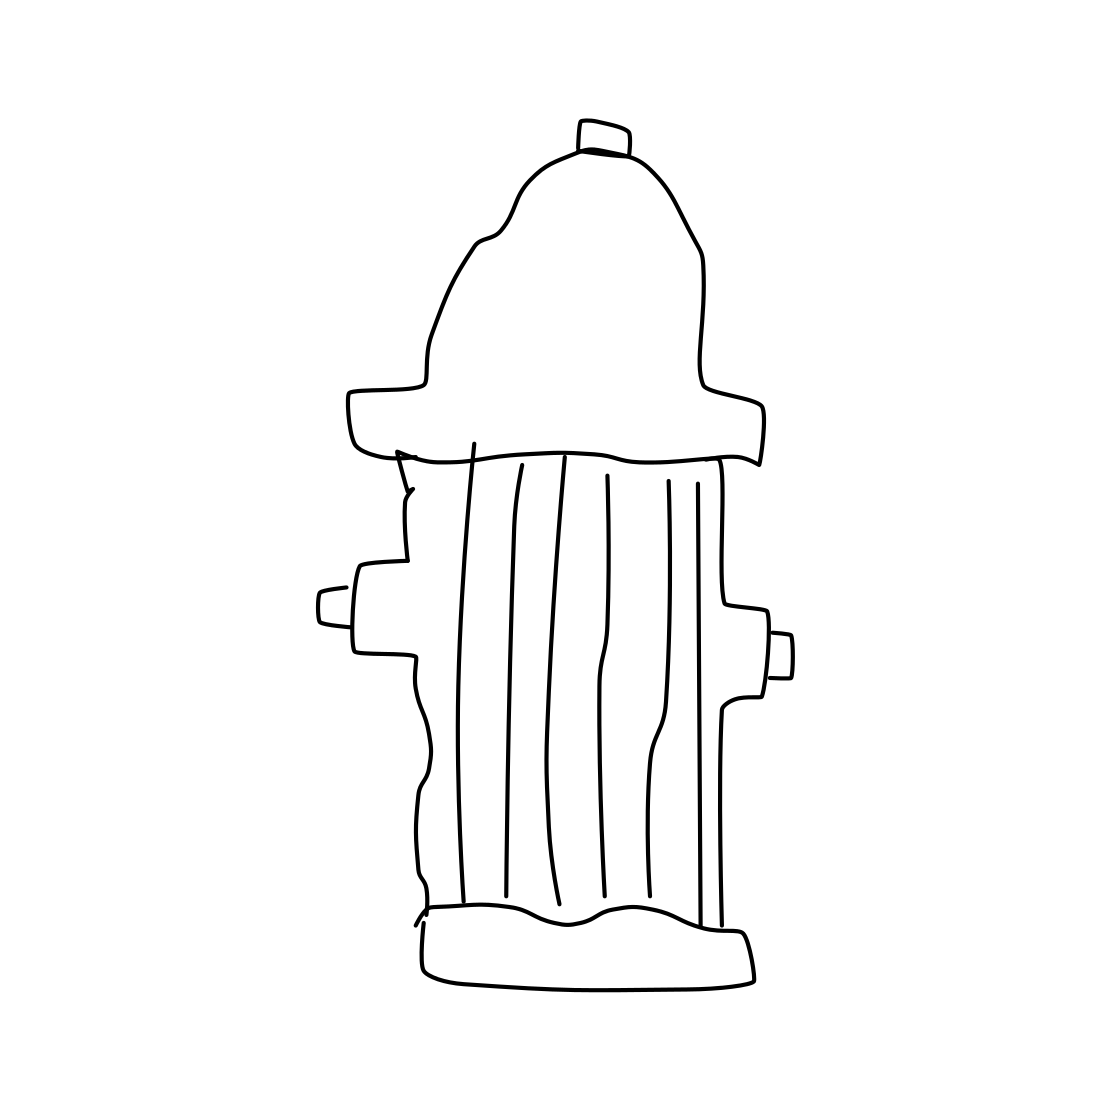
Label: fire hydrant